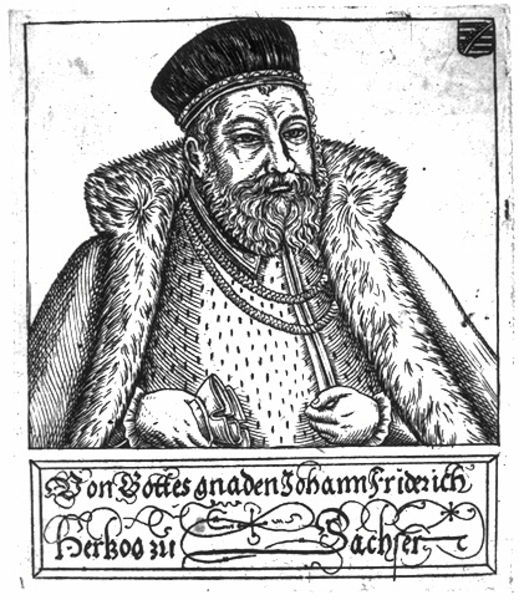
Titel: Bildnis des Kurfürsten Johann Friedrich I. von Sachsen, dem Großmütigen
Künstler: Balthasar Jenichen
Institution: (Seriendruck)
Schlagwörter: hand, kopf, mann, umhang, weiß, grau, handschuh, handschuhe, hut, mund, nase, ohr, schwarz, stirn, blick, haube, alt, bart, kappe, mütze, augen, gesicht, kragen, pelz, rahmen, vollbart, bildnis, hände, portrait, porträt, auge, futter, mantel, adel, brustbild, lippen, schulter, fell, holzschnitt, schrift, wangen, kette, grafik, graphik, friedrich, dick, inschrift, barbe, homme, manteau, deutsch, naht, weste, stola, striche, punkte, name, rechteck, druck, druckgraphik, lithographie, schwarz-weiß, druckgrafik, schraffur, radierung, stich, lithografie, barrett, seite, illustration, text, chapeau, ketten, strin, nerz, beutel, flecken, wappen, barett, pelzkragen, pelzmantel, wams, herzog, bourgeois, schriftrolle, geldbeutel, emblem, kupferstich, gravure, main, flugblatt, johann, verlebt, roi, und, von, inscription, latin, hermine, sachsen, buste, visage, enluminure, gottes, noir et blanc, bldnis, kete, gant, tête, geldsack, herrscherbild, barbu, bojar, sacher, écriture, johann friedrich, herzog zu sachsen, gnaden, vollbarg, von gottes gnaden, friedrich von sachsen, bijoux, zu, 16. jh., crevé, roy, roie, friderich, hezog, blason, gants, légende, zu sachsen, johann friedrich herzog, 321, unglücklicher herrscher, colliers, mai, notable, barby, fourure, sachser